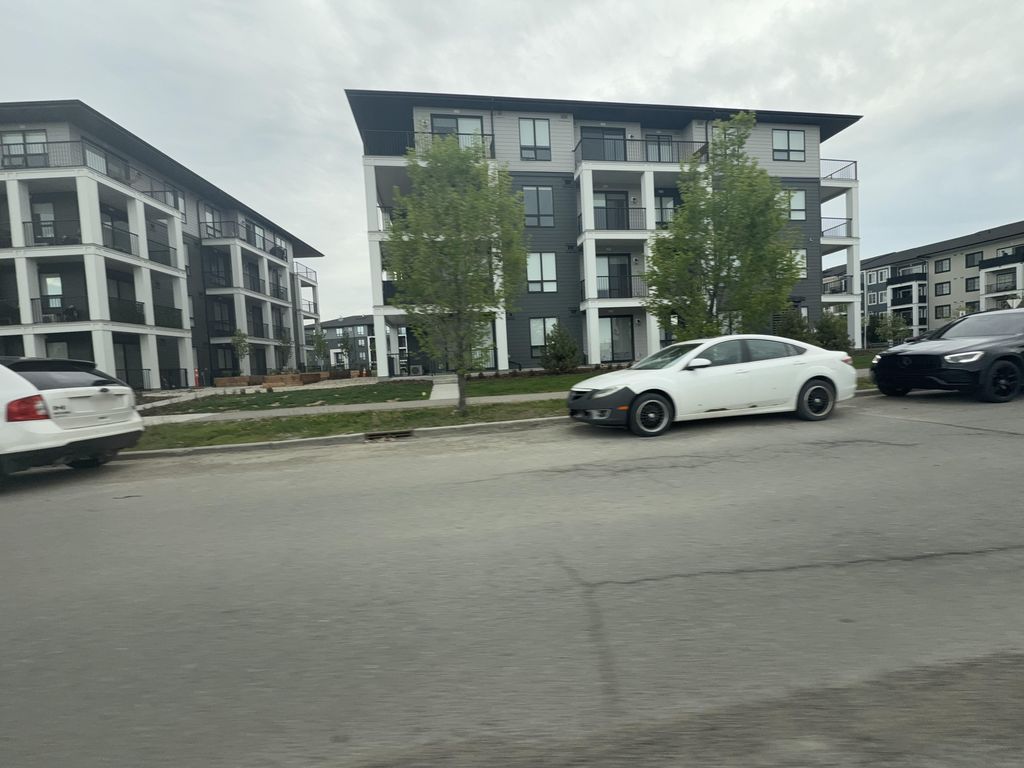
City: calgary